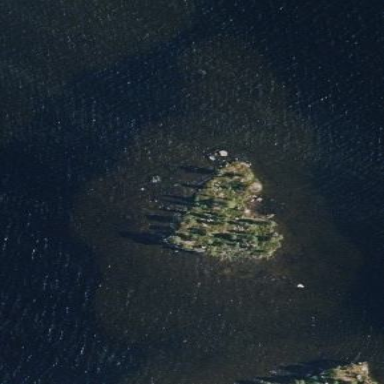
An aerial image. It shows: Islet.